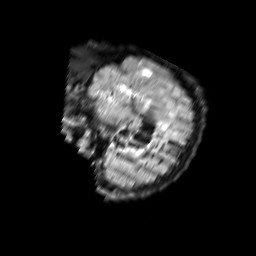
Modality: FLAIR
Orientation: sagittal
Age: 54
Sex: female
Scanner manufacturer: philips
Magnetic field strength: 3 T
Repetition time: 11 s
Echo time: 0.12 s